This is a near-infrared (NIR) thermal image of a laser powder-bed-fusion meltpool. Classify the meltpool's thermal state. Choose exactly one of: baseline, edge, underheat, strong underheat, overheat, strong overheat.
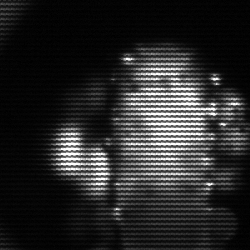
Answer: strong underheat